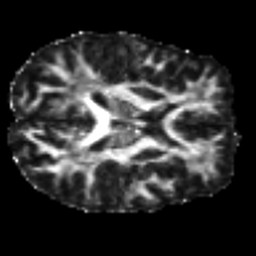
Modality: FA
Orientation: axial
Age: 31
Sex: male
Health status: healthy
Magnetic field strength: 3 T
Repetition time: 8.4 s
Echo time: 0.0926 s